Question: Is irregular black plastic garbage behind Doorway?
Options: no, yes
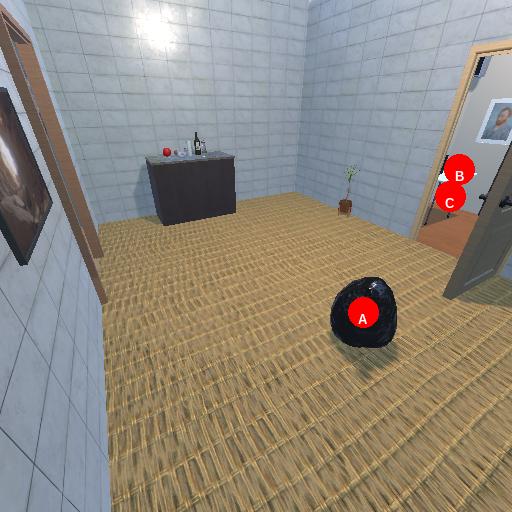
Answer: no